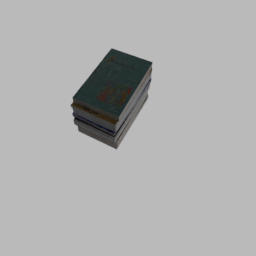
Label: tools